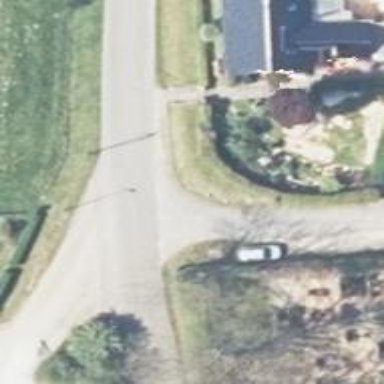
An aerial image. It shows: Smooth asphalt road in residential area.